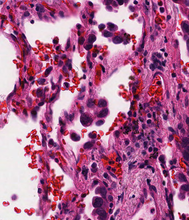
Tumor epithelial tissue: yes
Tumor-associated stroma tissue: yes
Normal tissue: no